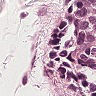
Metastatic tissue present: yes